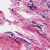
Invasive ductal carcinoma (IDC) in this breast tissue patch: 0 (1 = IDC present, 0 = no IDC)